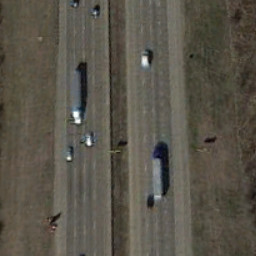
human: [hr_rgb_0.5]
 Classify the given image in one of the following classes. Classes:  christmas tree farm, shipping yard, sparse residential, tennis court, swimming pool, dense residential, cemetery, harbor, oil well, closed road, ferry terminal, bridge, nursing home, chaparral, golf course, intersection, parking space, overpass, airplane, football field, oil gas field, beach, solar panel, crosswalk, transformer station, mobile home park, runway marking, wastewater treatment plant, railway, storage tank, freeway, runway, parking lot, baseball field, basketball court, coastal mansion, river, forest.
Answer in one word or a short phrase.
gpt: freeway